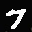
Label: 7